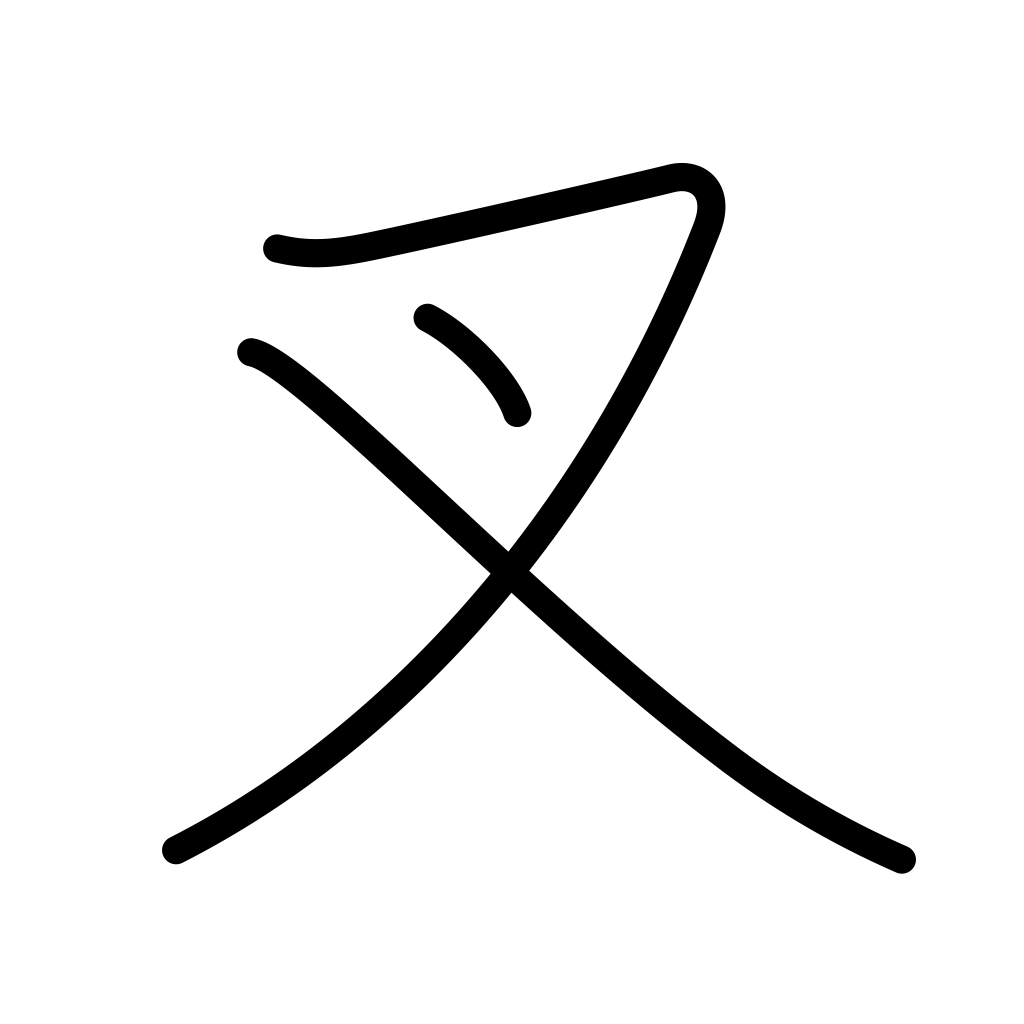
Meaning: fork in road, crotch